Question: I am trying to implement the following screen layout using a CSS grid framework (BluePrint), but unsuccessfully:

How can achieve this with a grid framework? Does anyone have a CSS/HTML code example to share? Thanks.
The reason I want to use a framework is to make sure this layout works in all browsers (any framework is ok, it does not have to be BluePrint).
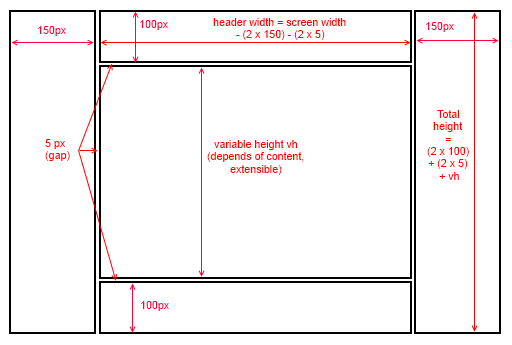
Answer: After digging deep into this issue, I got to understand that it is impossible to solve it with a grid framework. The problem is that a couple of heights and widths are derivative of each other. Moreover, depending on the content of the 'central' cell, slide bars may appear too.
I found a long solution involving some Javascript. I first define the different cells of my screen with divs in my HTML. Then, I retrieve the document width and height and set cells' widths and heights using JQuery. I start with fix values, then simple derivatives, then complex derivatives.
For the slide bar issue, I used the trick explained <URL>. I adjust the size of the central column according to the presence of a slide bar, which itself is depending on the height of the 'central' cell, which itself depends on the width of the screen.